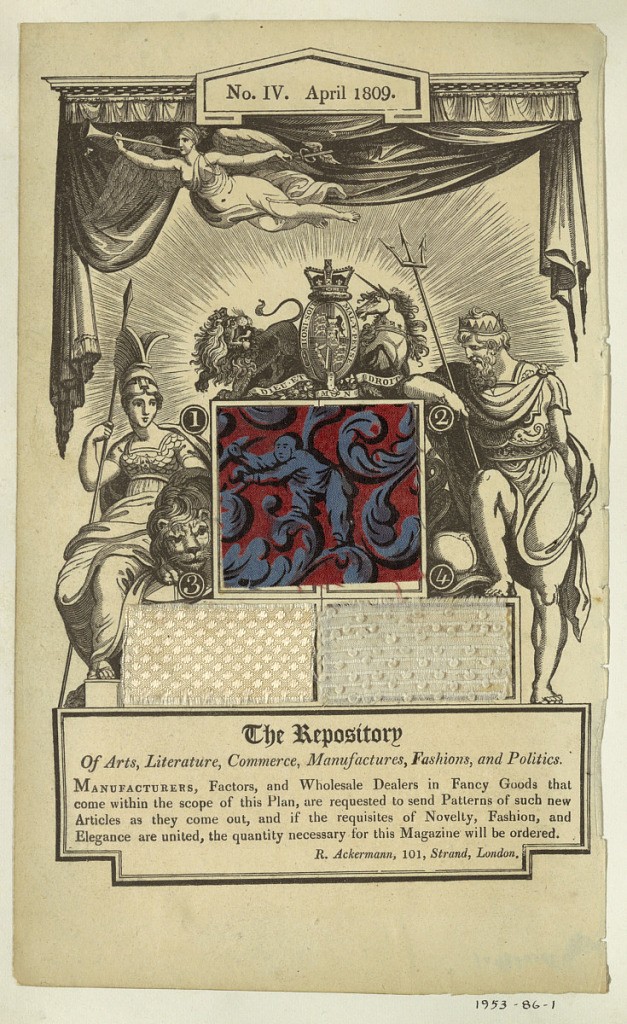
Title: Page from Ackermann's Repository
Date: April 1809
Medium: paper, cotton, and silk Technique: printed and glazed plain weave; plain weave with warp float patterning; plain weave with thick weft insertion yarns that form ribs and loops
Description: Single printed page from Ackermann's Repository No. IV, April 1809. Three textile samples are pasted on the center of the page. The largest is a printed and glazed cotton in red, purple and blue. The other two samples are a cream-colored silk with a float diamond pattern, and white cotton with horizontal ribs with an alternating loop design.